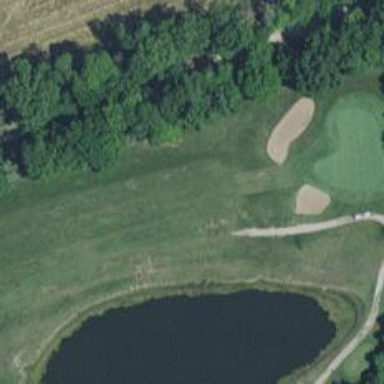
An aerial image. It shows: Golf hole.